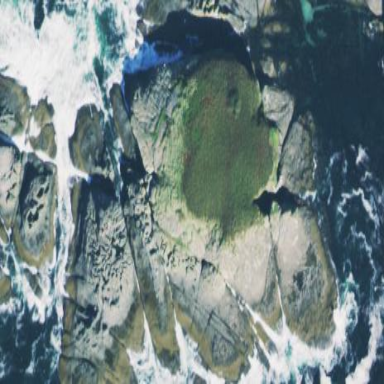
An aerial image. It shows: Natural rock reef.